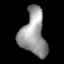
Tissue: lung
Cell type: Endothelial cells
Senescence score: 0.2369
Nuclear area (px): 1119
Mean DAPI intensity: 152.297